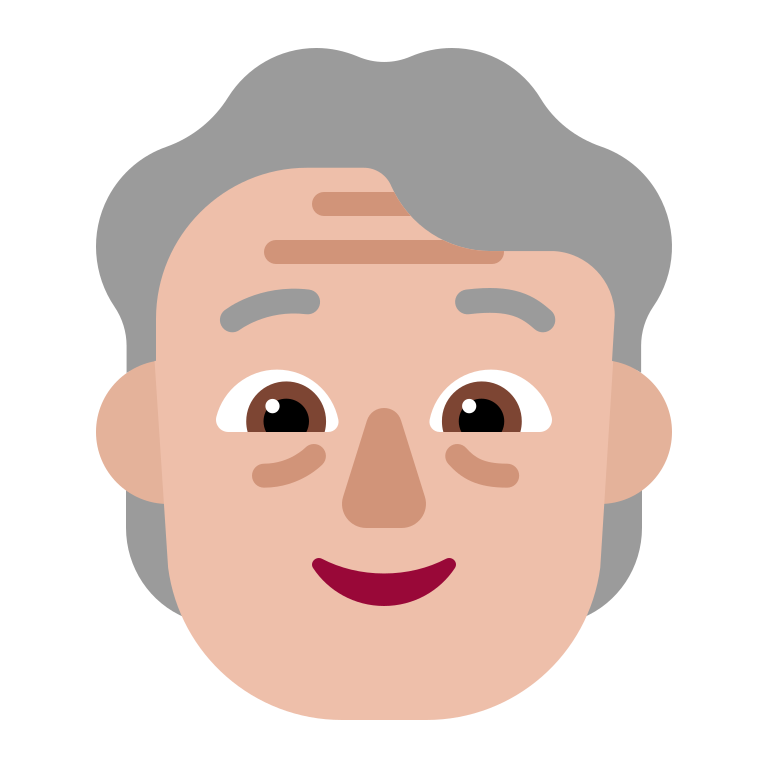
older person flat  light